Field crop: tomato
Growth stage: 1
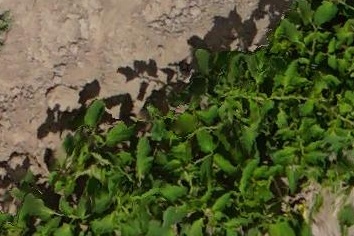
Species: tomato